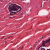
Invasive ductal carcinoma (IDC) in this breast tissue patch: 0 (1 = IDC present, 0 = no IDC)